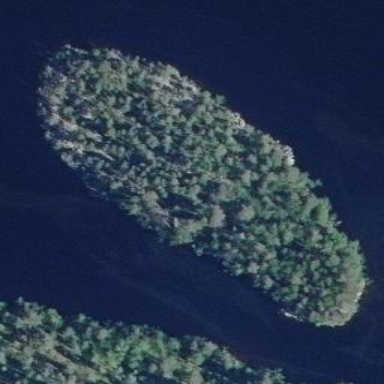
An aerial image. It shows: Islet covered with woodland.